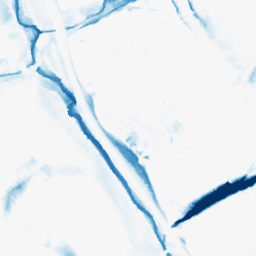
Category: morphological
Decomposition family: morphological_diamond
Decomposition parameters: operation: closing
radius: 15
Upsampling method: bspline
Upsampling parameters: scale: 4
Upsampling scale: 4